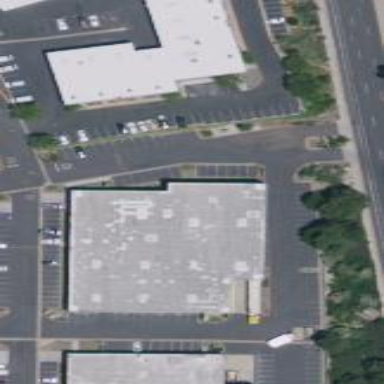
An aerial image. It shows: Industrial building.